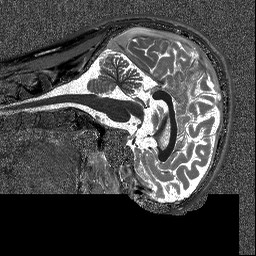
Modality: T1map
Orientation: sagittal
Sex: male